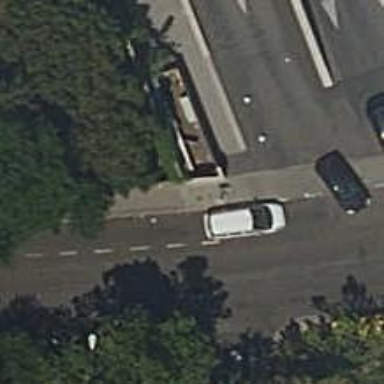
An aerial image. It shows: Taxi stand.